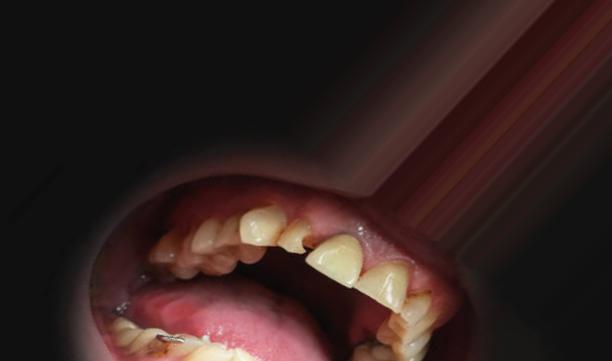
Condition: Caries